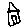
Label: house